Interaction volume radius: 10 \u00c5
Interaction volume height: 15 \u00c5
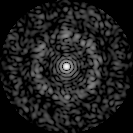
Disorder parameter: 0.7862